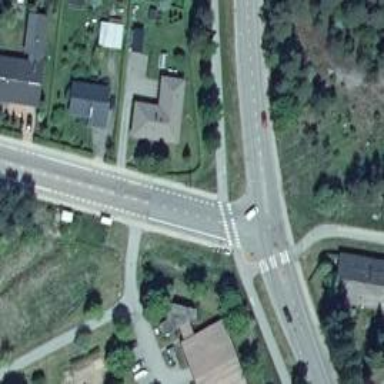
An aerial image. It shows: Uncontrolled road crossing.